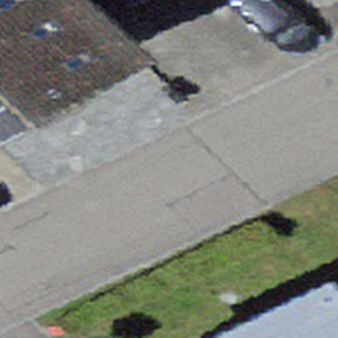
Label: other